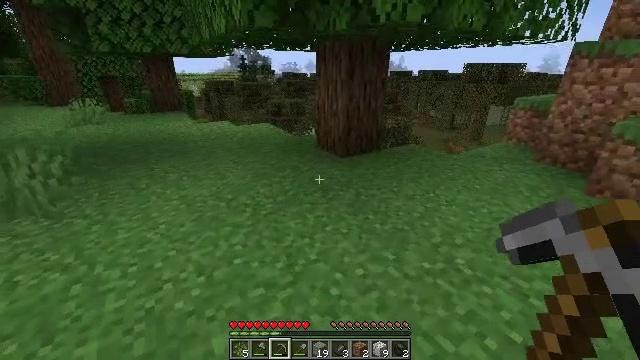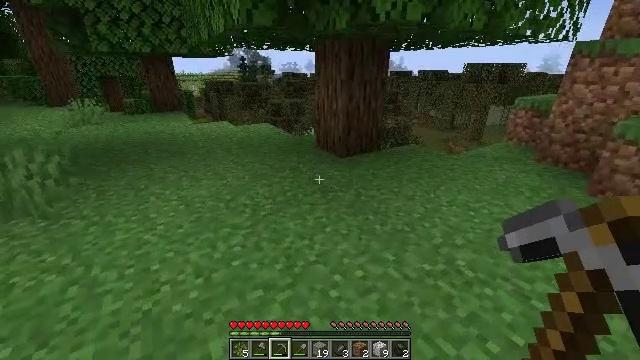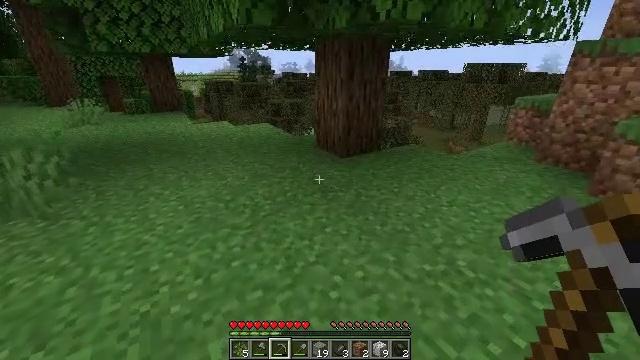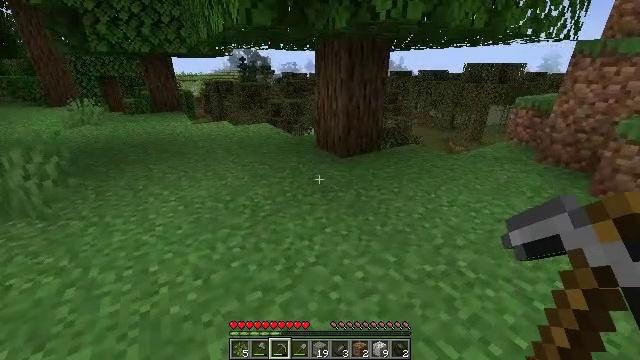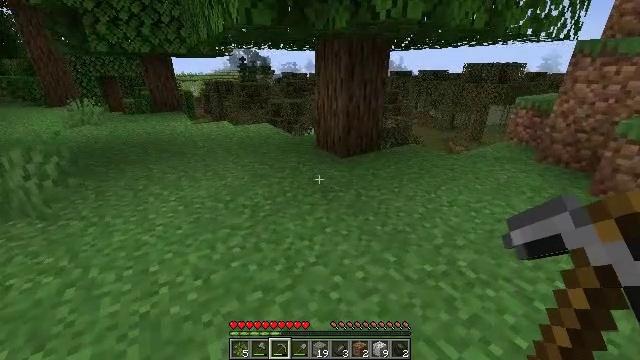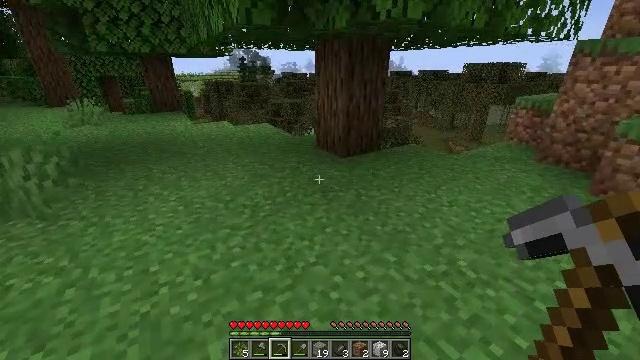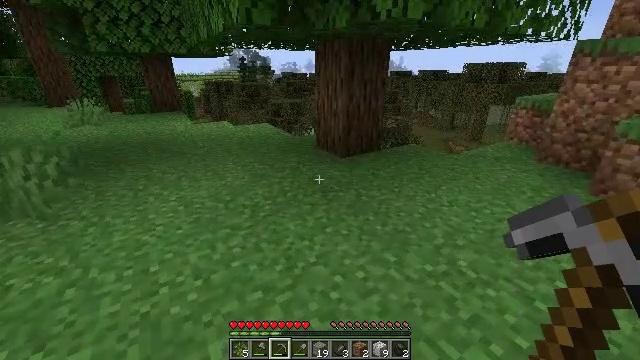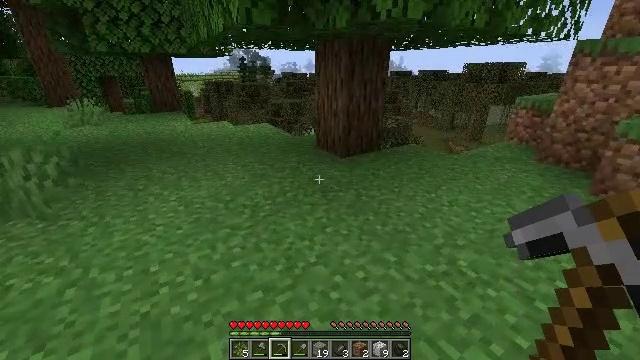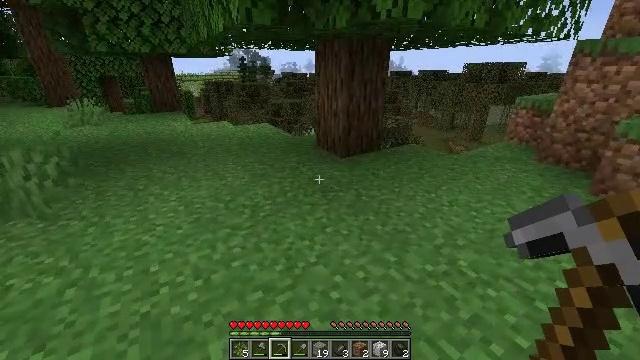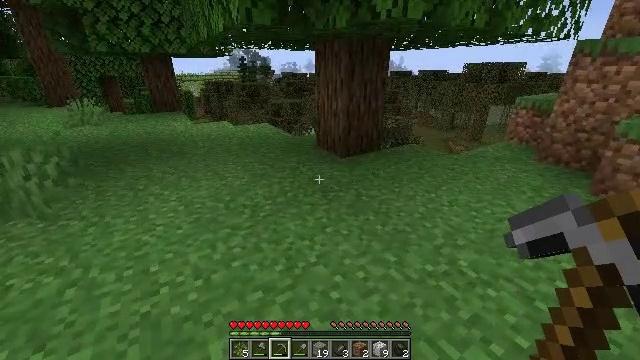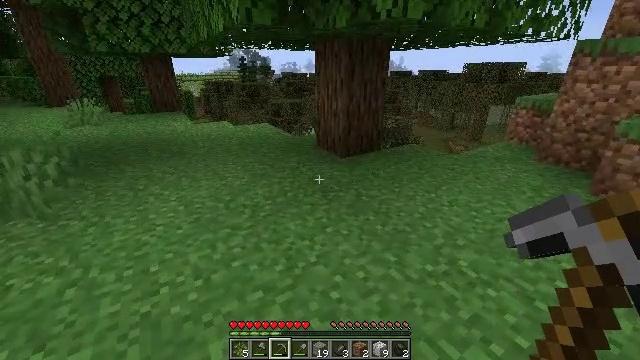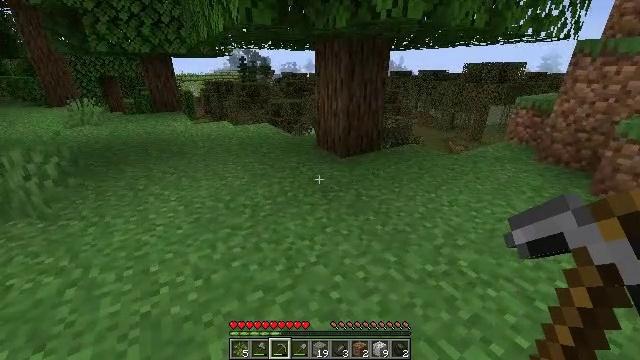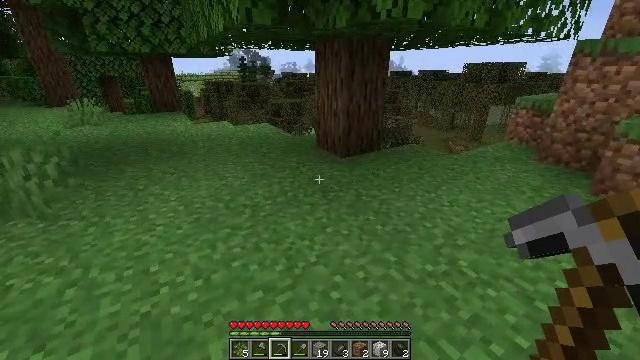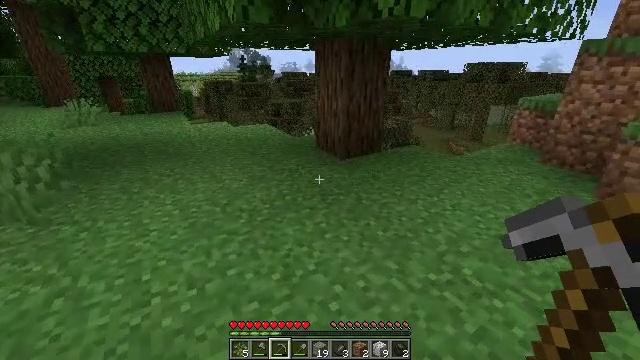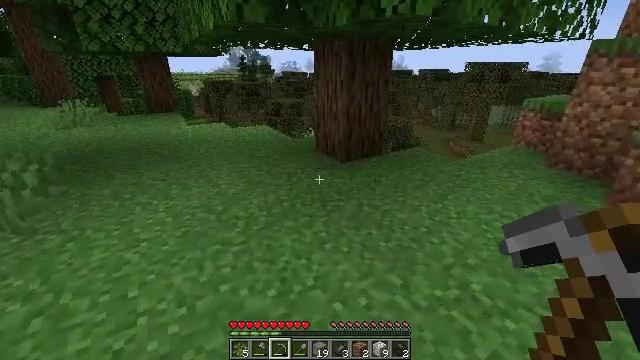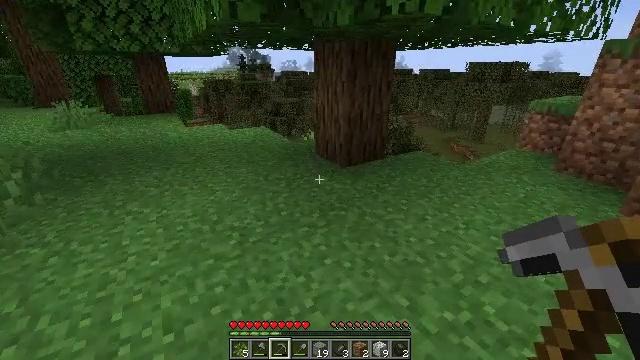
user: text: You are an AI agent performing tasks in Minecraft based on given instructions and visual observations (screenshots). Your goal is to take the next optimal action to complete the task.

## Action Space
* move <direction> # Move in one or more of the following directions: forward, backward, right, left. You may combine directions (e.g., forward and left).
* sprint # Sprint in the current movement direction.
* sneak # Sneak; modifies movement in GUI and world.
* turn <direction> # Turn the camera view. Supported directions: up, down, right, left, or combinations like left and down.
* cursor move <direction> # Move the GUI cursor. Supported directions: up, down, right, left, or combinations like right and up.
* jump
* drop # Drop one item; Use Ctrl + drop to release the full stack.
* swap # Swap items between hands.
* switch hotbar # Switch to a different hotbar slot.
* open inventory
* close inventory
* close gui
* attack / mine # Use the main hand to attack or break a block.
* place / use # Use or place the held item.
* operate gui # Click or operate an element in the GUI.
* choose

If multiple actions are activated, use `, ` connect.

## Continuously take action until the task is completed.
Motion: motion action
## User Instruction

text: Harvest stone in the caves.
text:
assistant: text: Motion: no_op
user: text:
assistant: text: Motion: no_op
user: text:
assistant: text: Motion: no_op
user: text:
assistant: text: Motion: no_op
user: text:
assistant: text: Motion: no_op
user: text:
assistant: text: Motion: no_op
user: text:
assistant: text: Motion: no_op
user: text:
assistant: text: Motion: no_op
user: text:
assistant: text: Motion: no_op
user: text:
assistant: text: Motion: no_op
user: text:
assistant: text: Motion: no_op
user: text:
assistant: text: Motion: move forward
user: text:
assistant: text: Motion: move forward
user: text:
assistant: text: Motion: move forward
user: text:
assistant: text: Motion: move forward
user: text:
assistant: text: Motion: move forward
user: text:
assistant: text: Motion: move forward
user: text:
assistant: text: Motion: move forward
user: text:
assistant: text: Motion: move forward
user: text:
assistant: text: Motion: move forward
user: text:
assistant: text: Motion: move forward
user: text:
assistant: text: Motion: move forward
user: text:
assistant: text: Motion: move forward
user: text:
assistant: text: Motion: move forward
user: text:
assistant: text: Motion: move forward
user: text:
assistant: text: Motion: move forward
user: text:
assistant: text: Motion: move forward
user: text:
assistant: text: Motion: move forward, turn left
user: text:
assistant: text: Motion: move forward, turn left
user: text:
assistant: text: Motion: move forward, turn left